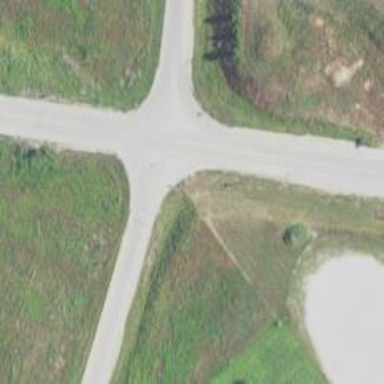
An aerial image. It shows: Road with stop sign.